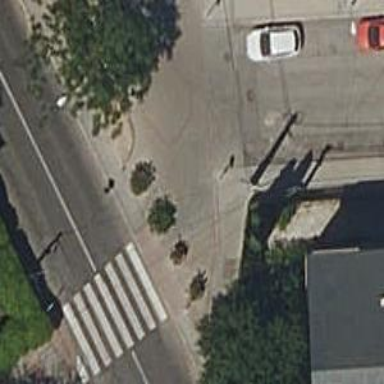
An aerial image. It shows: Bollard.